Interaction volume radius: 10 \u00c5
Interaction volume height: 15 \u00c5
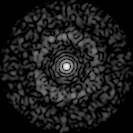
Disorder parameter: 0.8385